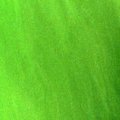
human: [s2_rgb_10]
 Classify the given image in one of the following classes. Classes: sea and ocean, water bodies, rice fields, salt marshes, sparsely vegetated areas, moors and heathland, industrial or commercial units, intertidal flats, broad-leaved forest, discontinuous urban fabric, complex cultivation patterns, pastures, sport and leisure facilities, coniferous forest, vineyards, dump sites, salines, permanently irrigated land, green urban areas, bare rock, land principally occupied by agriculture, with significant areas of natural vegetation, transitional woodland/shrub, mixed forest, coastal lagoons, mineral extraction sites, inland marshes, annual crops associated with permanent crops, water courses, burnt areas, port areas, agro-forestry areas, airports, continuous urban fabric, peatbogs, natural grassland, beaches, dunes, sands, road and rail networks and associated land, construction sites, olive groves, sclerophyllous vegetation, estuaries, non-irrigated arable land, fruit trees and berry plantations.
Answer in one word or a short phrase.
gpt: coastal lagoons